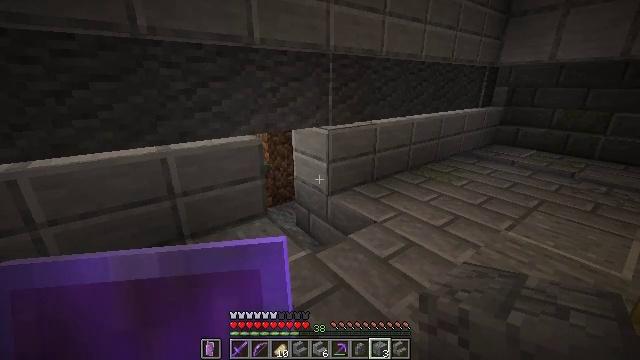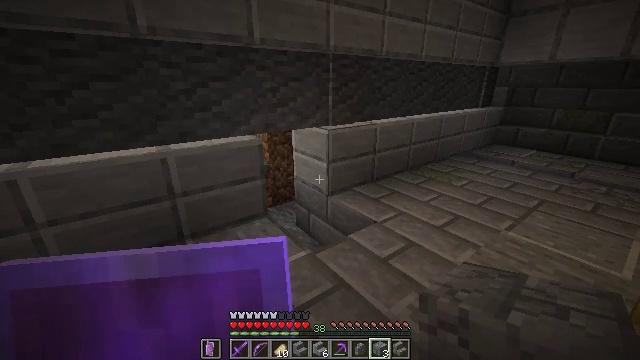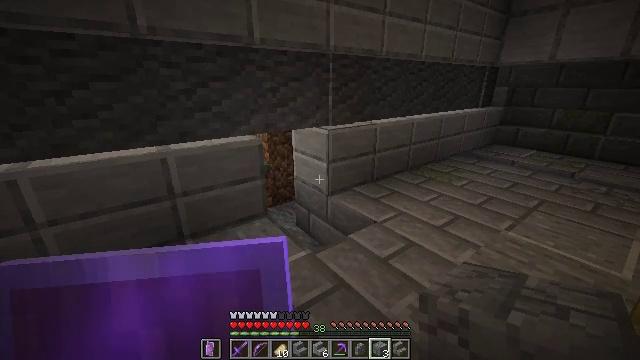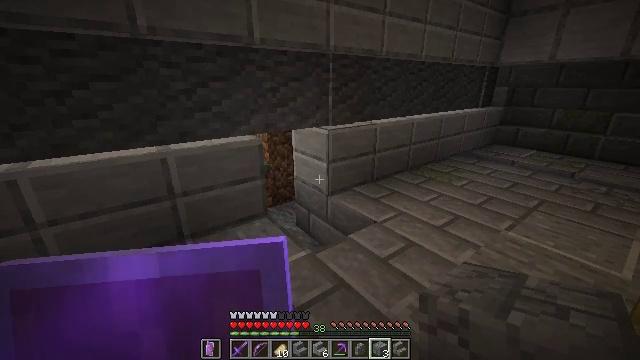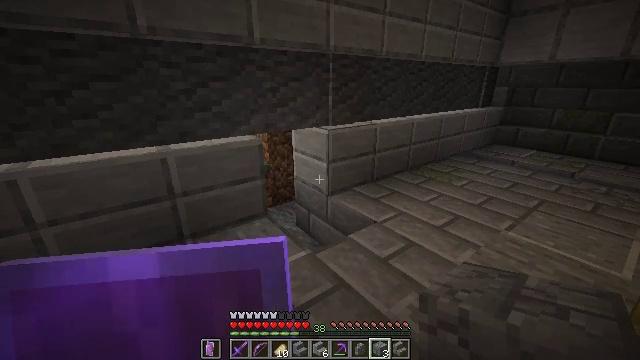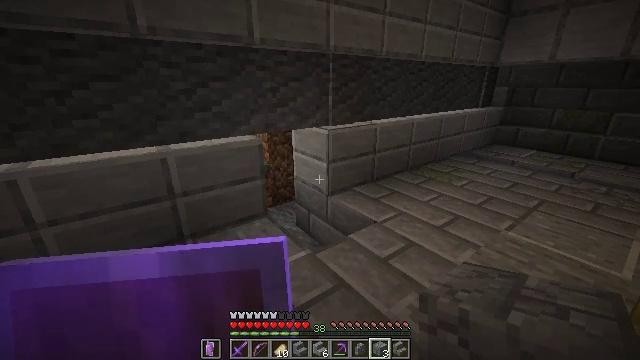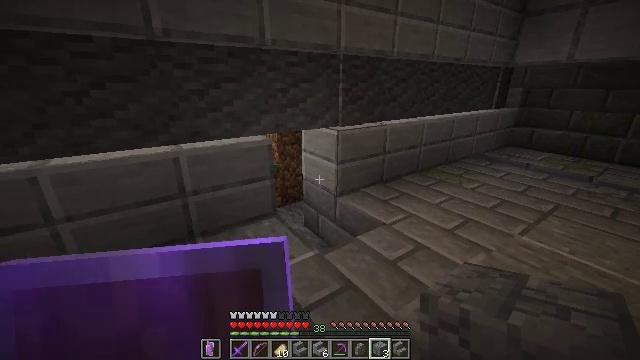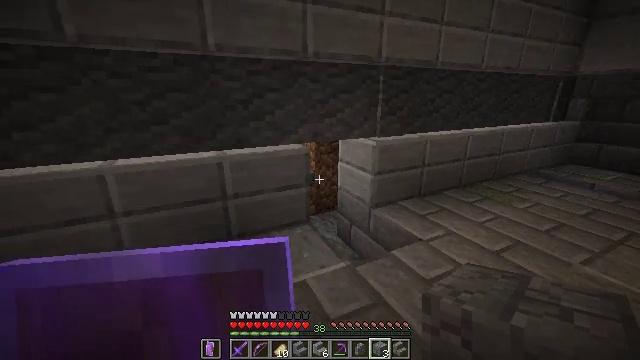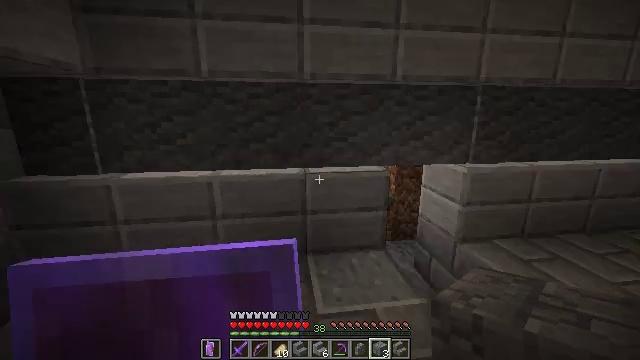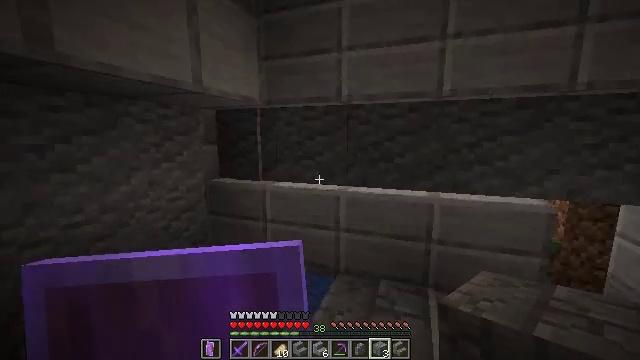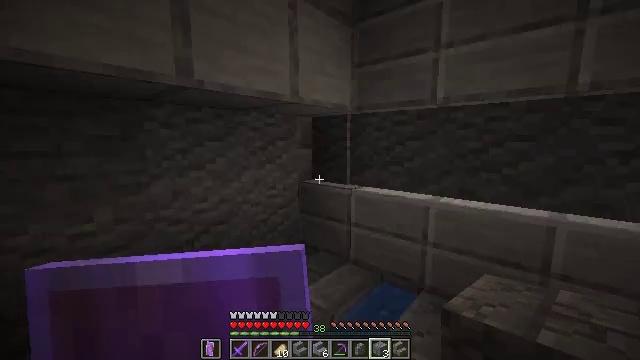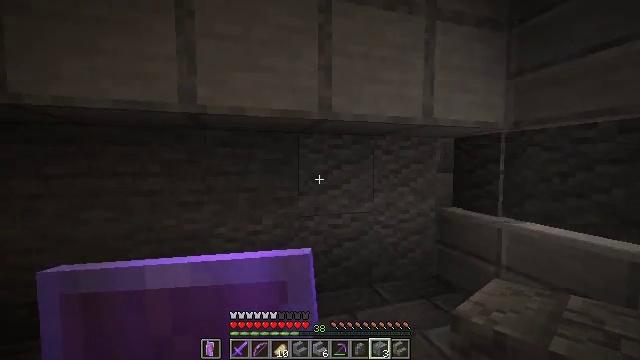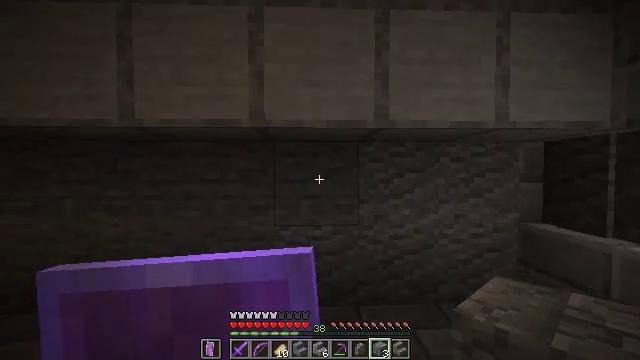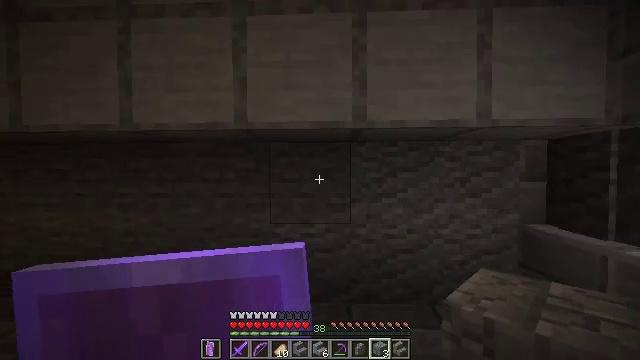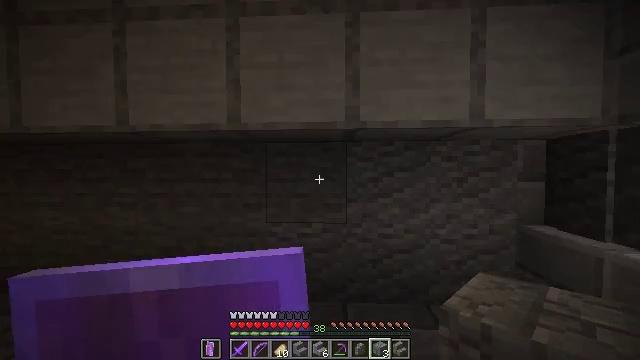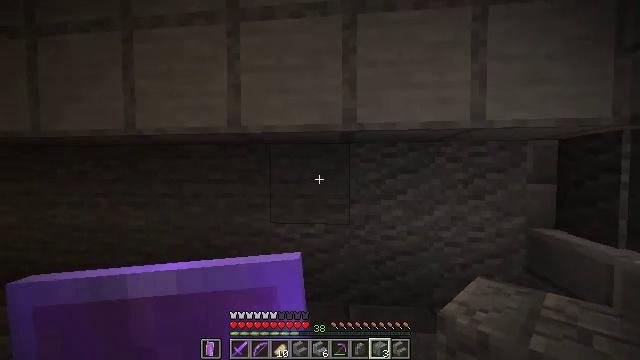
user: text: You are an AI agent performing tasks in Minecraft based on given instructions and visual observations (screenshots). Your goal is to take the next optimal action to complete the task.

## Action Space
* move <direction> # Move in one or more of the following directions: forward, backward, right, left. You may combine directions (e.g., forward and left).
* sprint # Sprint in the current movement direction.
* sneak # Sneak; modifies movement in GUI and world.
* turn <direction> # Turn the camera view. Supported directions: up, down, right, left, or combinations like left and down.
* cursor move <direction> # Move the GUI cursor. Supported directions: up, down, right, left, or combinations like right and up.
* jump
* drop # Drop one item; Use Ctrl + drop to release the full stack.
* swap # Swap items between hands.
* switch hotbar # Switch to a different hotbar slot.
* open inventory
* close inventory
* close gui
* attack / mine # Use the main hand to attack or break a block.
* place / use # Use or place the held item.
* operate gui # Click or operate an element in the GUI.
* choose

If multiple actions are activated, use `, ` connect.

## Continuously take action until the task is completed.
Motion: motion action
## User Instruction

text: Mine the andesite underground.
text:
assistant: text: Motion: no_op
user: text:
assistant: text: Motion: no_op
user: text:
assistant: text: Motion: no_op
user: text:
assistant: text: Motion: no_op
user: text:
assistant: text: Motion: no_op
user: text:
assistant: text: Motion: turn left
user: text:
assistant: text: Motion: turn left and up
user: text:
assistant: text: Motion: turn left and up
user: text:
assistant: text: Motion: move right, turn left and up
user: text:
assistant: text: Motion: move right, turn left
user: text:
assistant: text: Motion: move right, turn left and up
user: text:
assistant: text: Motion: move right, turn left and up
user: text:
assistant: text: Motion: move right, turn left
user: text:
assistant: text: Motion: move right, turn left
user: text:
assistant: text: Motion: move right, turn left
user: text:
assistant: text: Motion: move right, turn left
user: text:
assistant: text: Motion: move right
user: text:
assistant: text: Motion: move right
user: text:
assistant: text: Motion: no_op
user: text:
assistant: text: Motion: no_op
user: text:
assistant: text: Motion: no_op
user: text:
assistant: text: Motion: no_op
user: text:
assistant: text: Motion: turn right and down
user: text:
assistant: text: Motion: turn right
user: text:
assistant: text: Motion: no_op
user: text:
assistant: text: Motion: no_op
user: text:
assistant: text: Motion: no_op
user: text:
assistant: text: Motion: no_op
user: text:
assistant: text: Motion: no_op
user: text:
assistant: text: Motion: no_op